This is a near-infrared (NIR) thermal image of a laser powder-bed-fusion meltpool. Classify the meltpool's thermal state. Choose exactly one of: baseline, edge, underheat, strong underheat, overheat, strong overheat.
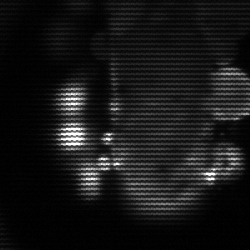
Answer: strong underheat